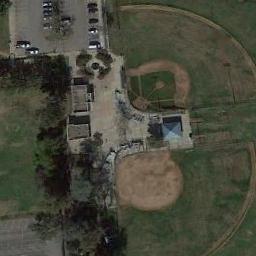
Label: baseball_diamond